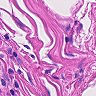
Metastatic tissue present: no